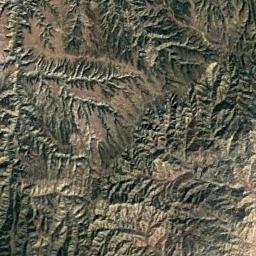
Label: mountain